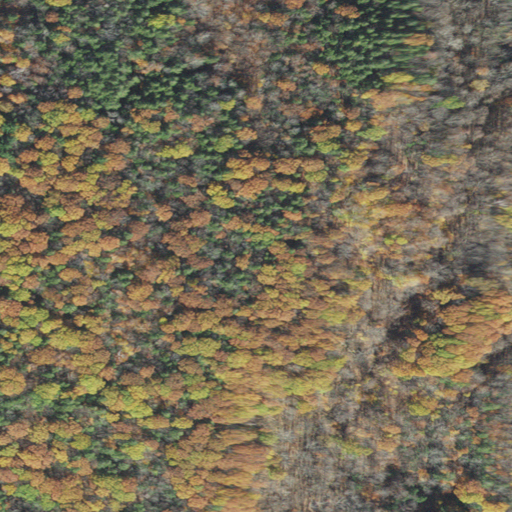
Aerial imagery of mountain in Massachusetts named Smith Hill containing mixed forest and deciduous forest